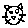
Label: cat